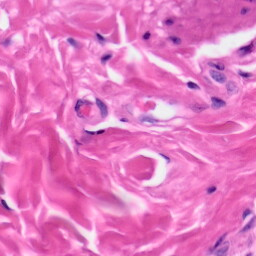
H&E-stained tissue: Skin